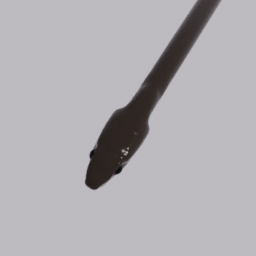
Label: animals